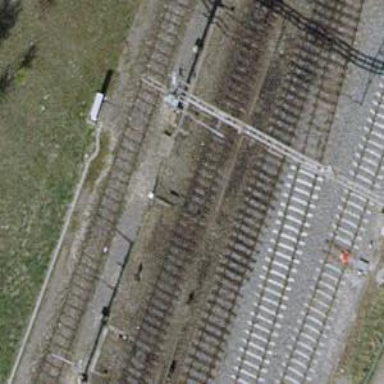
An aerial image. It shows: Single-track railway with electrified contact lines.